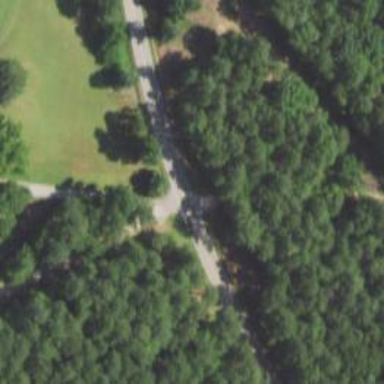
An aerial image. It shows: Park located in historic district.